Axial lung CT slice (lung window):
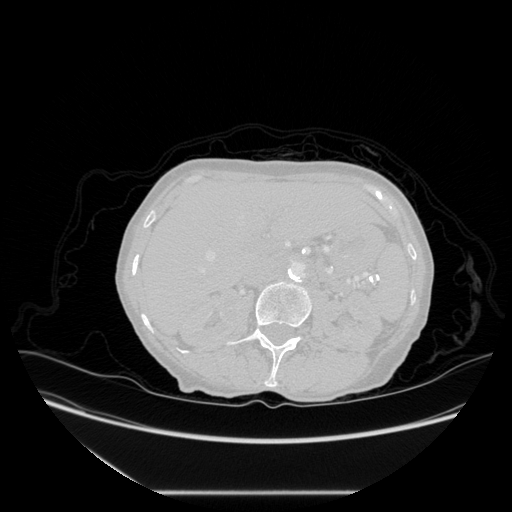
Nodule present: no